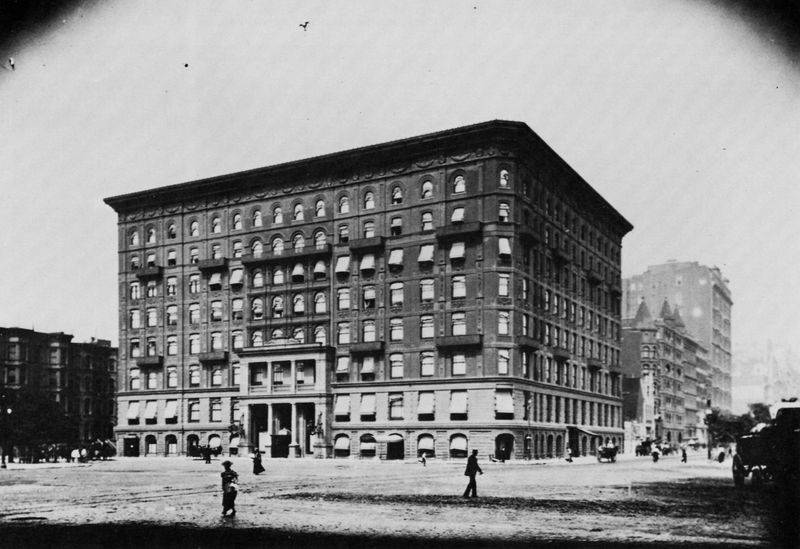
Titel: Das erste Plaza Hotel in New York
Künstler: Amerikanischer Photograph
Schlagwörter: himmel, mann, schatten, weiß, menschen, stadt, fenster, frau, grau, hut, hüte, licht, schwarz, strasse, tür, dach, gebäude, haus, mensch, häuser, balkon, ecke, fassade, passanten, pflaster, nebel, tag, kuh, geschäfte, kutsche, laden, läden, platz, foto, fotografie, grossstadt, photographie, eingang, schwarzweiß, photo, portal, rundbögen, etagen, geschosse, block, stockwerke, autos, geschoss, gebälk, markise, flachdach, erdgeschoss, spitzdach, häuserblock, hochhaus, markisen, jalousien, sonnenblende, strassenzug, warenhaus